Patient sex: M
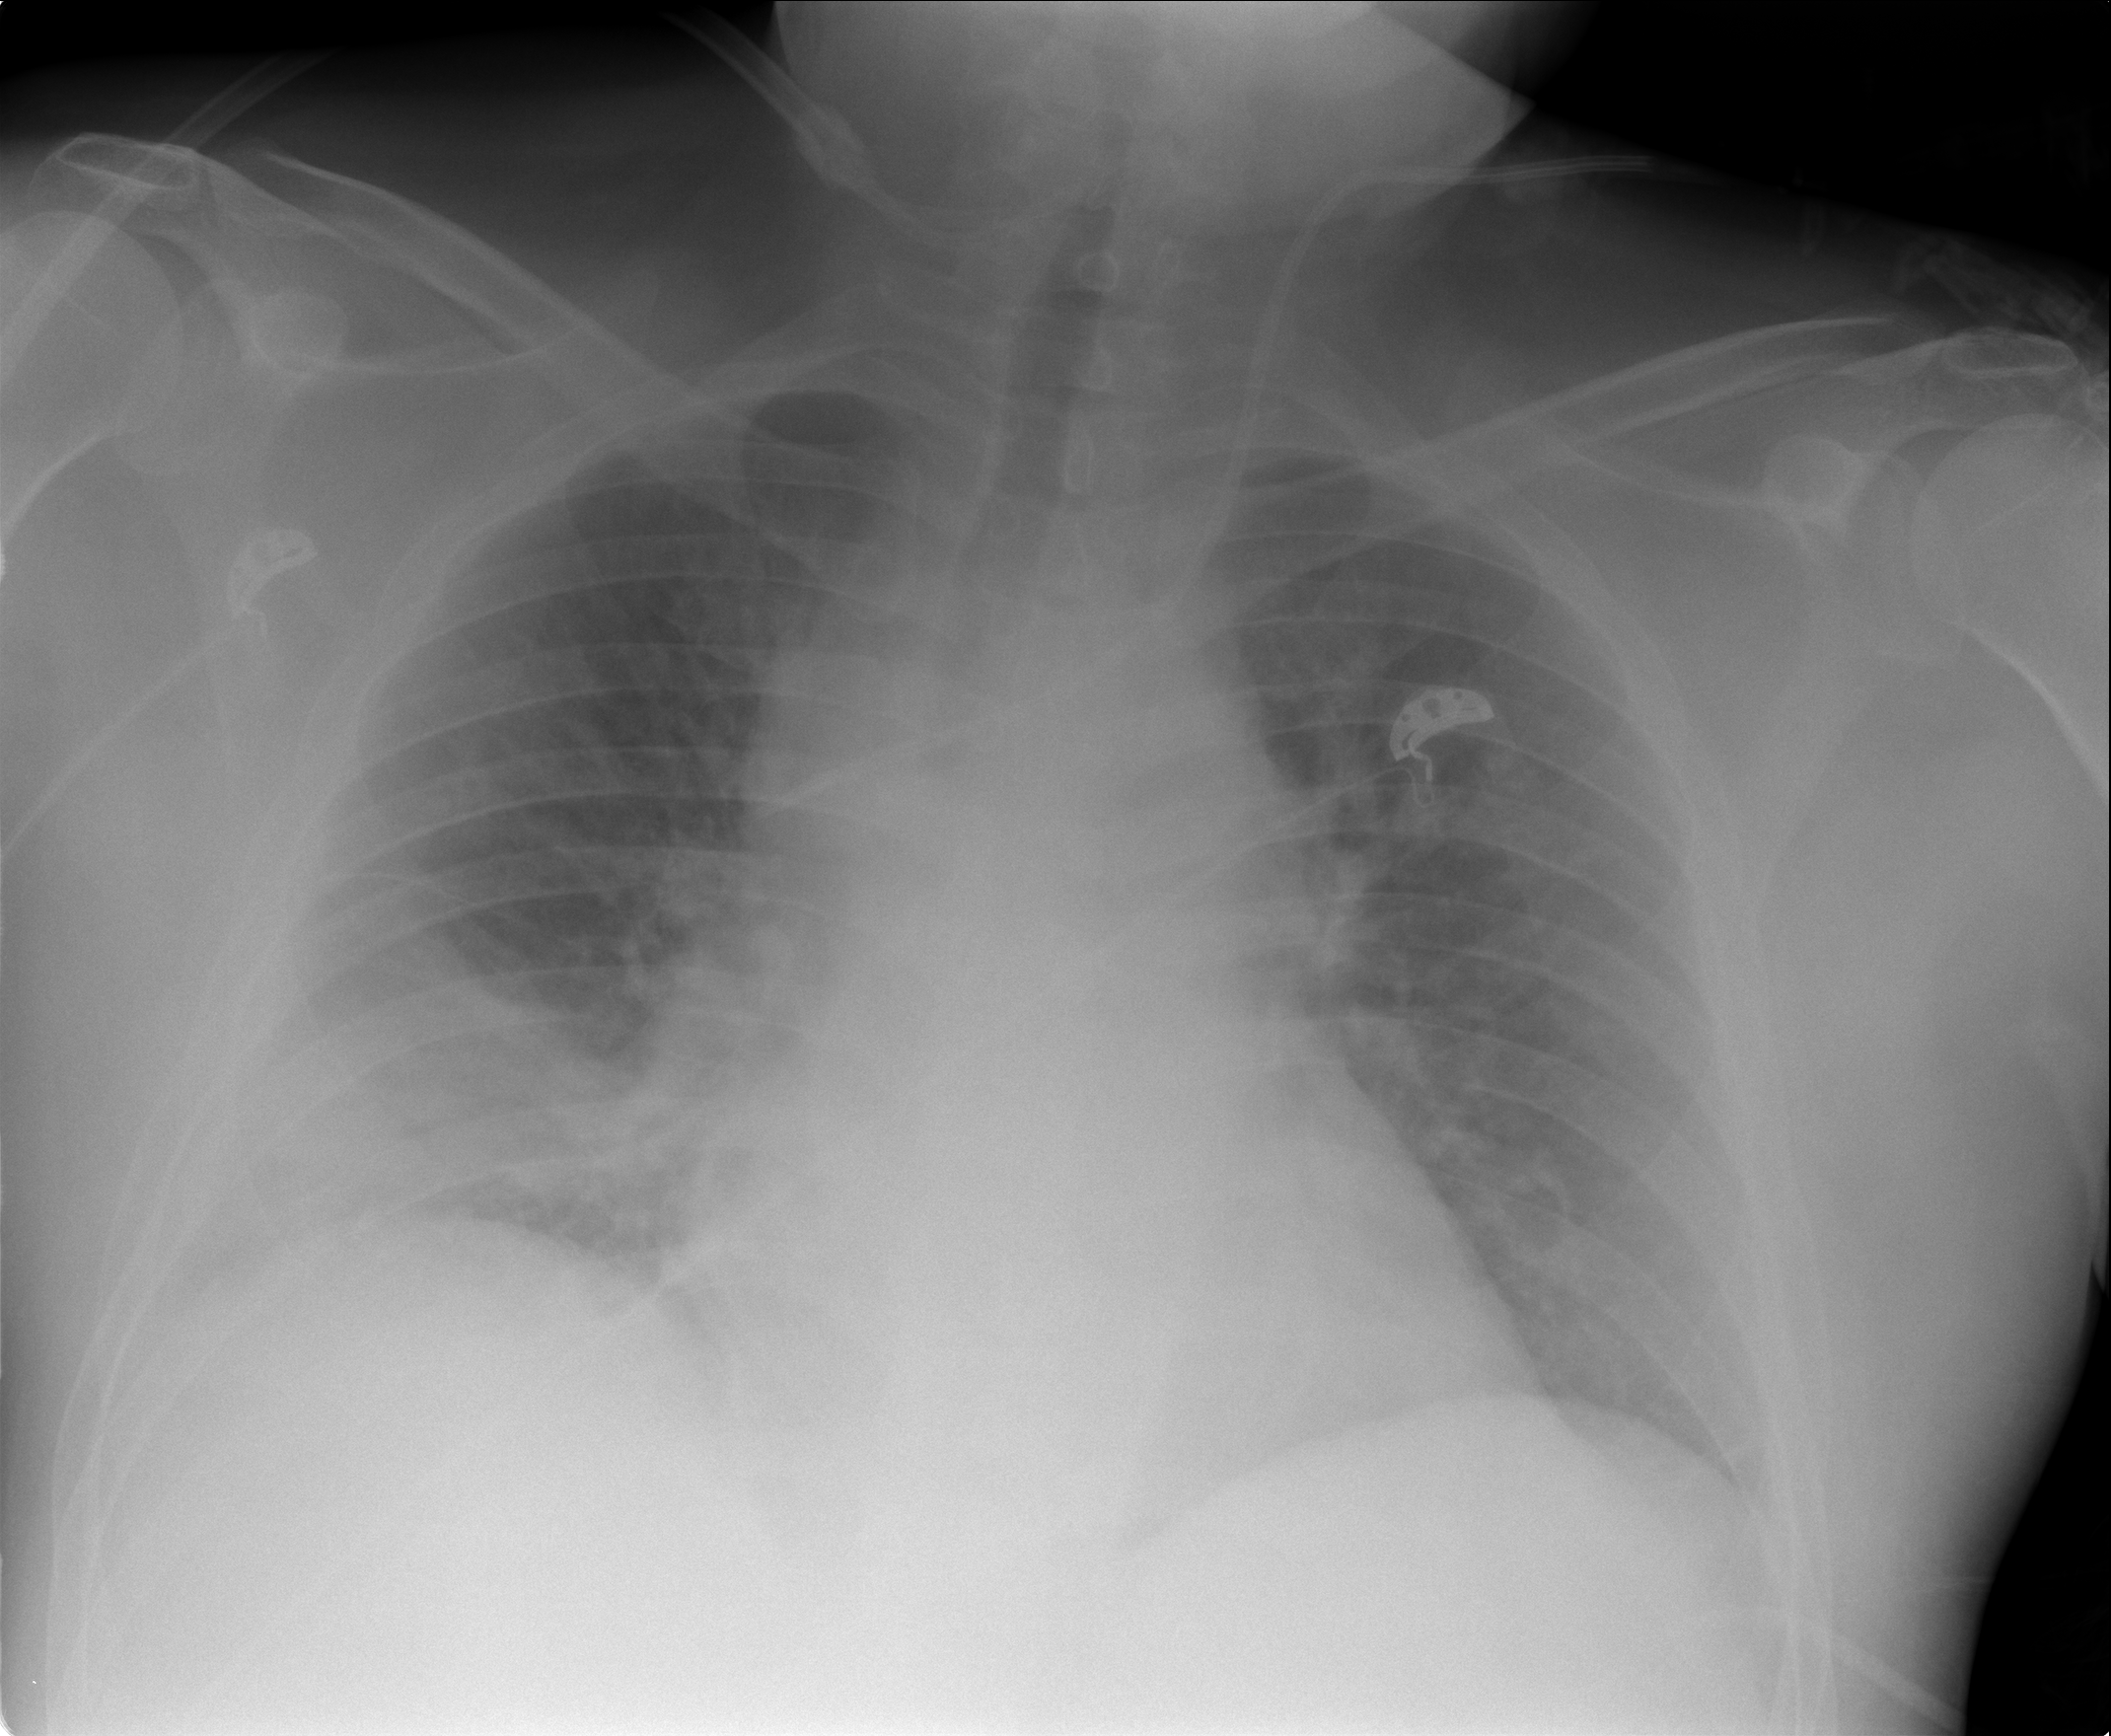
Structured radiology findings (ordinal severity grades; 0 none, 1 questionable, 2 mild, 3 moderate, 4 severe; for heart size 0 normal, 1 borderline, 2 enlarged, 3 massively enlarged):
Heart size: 1
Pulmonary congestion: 1
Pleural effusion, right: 0
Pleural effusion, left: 0
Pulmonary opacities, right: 3
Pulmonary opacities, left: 0
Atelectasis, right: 2
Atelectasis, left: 0